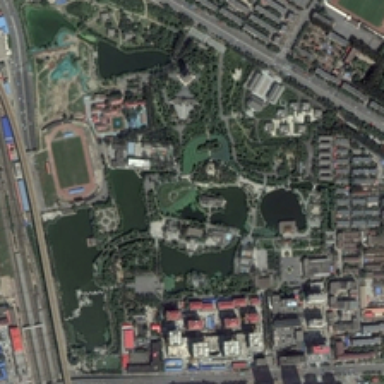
Many buildings are around a park with green trees and ponds near a playground .